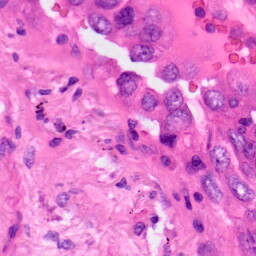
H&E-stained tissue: Lung